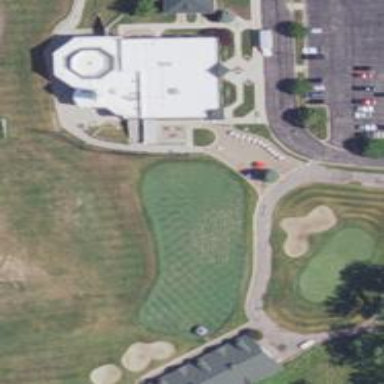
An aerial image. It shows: Service road designated as golf cart path.